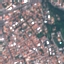
Land use / land cover class: Residential